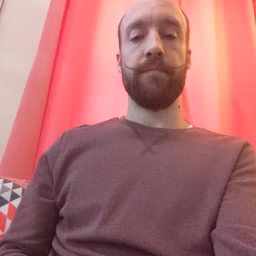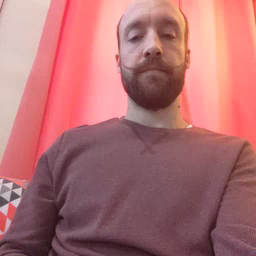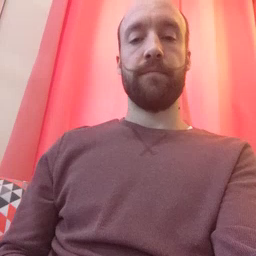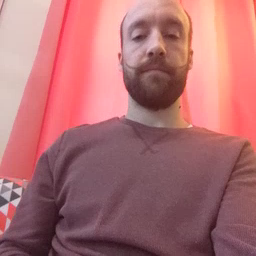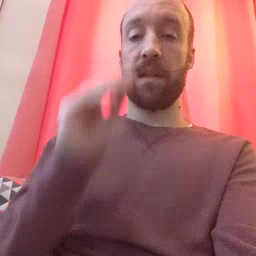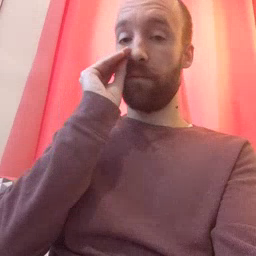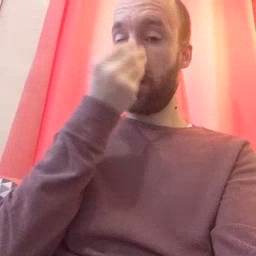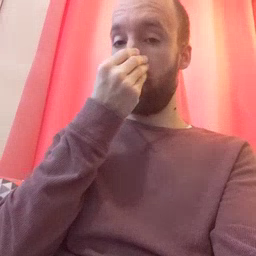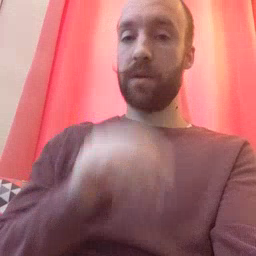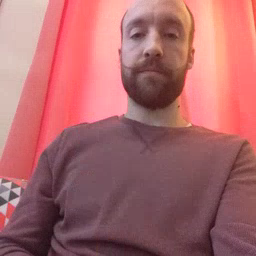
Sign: flower